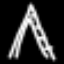
Label: The Eiffel Tower